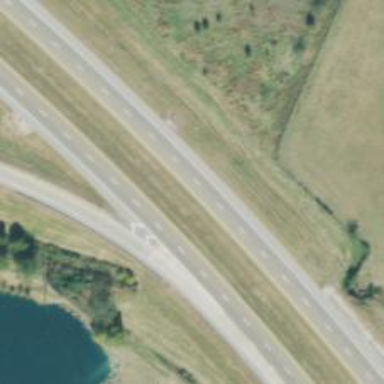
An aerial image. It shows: Trunk expressway with asphalt surface. It is dual carriageway.